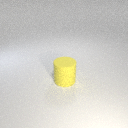
large yellow rubber cylinder